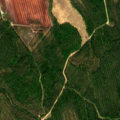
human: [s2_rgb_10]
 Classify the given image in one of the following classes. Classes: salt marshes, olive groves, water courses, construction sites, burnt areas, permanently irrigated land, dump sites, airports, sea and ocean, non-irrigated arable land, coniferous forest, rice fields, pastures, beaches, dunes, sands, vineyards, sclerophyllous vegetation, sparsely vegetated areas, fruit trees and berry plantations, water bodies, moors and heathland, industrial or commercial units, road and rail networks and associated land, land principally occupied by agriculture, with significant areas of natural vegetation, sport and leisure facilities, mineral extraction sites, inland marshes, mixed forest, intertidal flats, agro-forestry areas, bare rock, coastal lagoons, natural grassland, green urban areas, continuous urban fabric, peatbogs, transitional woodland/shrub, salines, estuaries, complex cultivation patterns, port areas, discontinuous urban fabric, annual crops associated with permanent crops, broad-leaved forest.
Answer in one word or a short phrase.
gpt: coniferous forest, peatbogs